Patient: sex F, age 38
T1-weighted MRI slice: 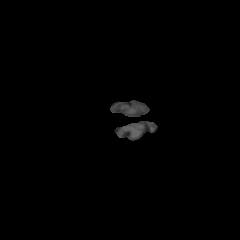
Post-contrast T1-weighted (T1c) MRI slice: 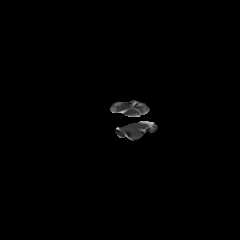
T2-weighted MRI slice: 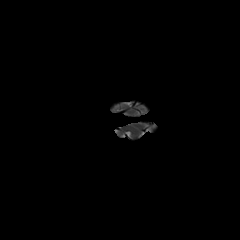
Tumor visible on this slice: no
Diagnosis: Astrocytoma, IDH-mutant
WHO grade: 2